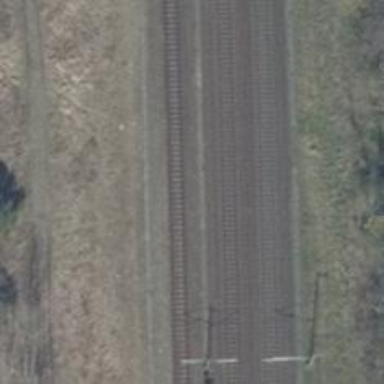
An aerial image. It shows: Railway service station.